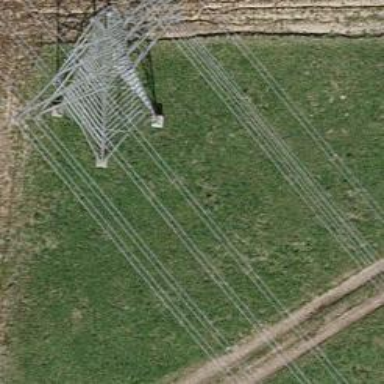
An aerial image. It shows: Lattice structure tower used for power transmission.